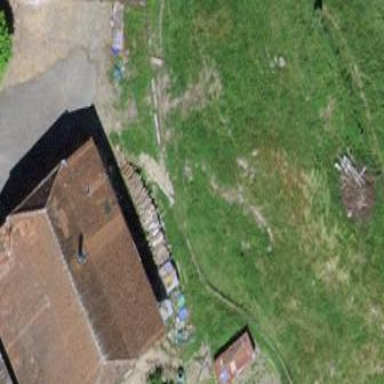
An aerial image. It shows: Farm building.